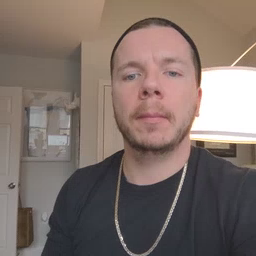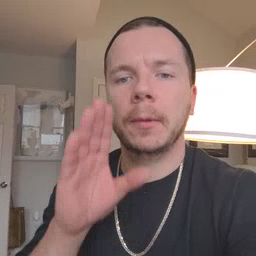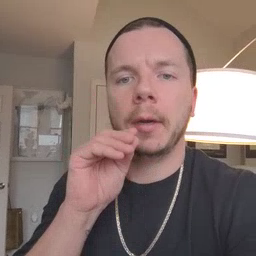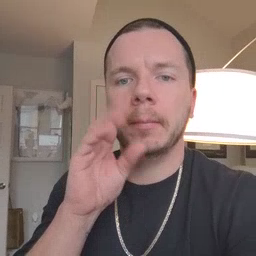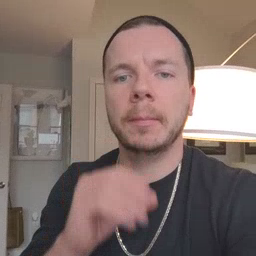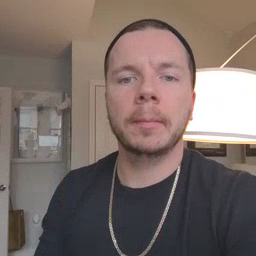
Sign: duck